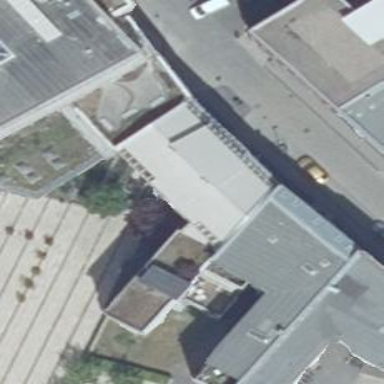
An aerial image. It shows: Building with flat white roof. The overall color of the building is light cyan.